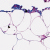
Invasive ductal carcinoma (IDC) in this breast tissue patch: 0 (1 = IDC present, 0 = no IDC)